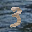
Label: 3